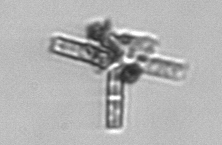
Label: Thalassionema